Question: I am not sure what I am doing something in wrong way, essentially I would like to get readable assembly, intermixed with C calls.
Here is some example code:
### example.cu:
'''
#include <stdio.h>
__global__ void kernel()
{
unsigned long a, b, c;
a = 255;
b = 10;
c = a + b;
}
int main(void)
{
cudaFree(0);
kernel<<<1,1>>>();
cudaDeviceSynchronize();
return 0;
}
'''
As I looked into 'cuobjdump -h' (emphasis mine):
> '--dump-sass' ('-sass')
Dump assembly for all listed device functions. with the listed assembly in case option was specified to
'nvcc' during compilation, and .
I compile it with (thus 'example.cubin' file is created):
'''
nvcc -G -cubin -arch=sm_30 --ptxas-options=-v example.cu
'''
Then I run:
'''
cuobjdump -sass --function _Z6kernelv example.cubin
'''
The output contains assembly instruction, but I see no C code anywhere:
'''
code for sm_30
Function : _Z6kernelv
.headerflags @"EF_CUDA_SM30 EF_CUDA_PTX_SM(EF_CUDA_SM30)"
/*0000*/ MOV R1, c[0x0][0x44]; /* 0x2800400110005de4 */
/*0008*/ ISUB R1, R1, 0x8; /* 0x4800c00020105d03 */
/*0010*/ S2R R0, SR_LMEMHIOFF; /* 0x2c000000dc001c04 */
/*0018*/ ISETP.GE.AND P0, PT, R1, R0, PT; /* 0x1b0e00000011dc23 */
/*0020*/ @P0 BRA 0x30; /* 0x40000000200001e7 */
/*0028*/ BPT.TRAP 0x1; /* 0xd00000000400c007 */
/*0030*/ IADD R0, R1, RZ; /* 0x48000000fc101c03 */
/*0038*/ MOV R2, R0; /* 0x2800000000009de4 */
/*0040*/ MOV R3, RZ; /* 0x28000000fc00dde4 */
/*0048*/ MOV R2, R2; /* 0x2800000008009de4 */
/*0050*/ MOV R3, R3; /* 0x280000000c00dde4 */
/*0058*/ MOV R4, c[0x0][0x24]; /* 0x2800400090011de4 */
/*0060*/ MOV R5, RZ; /* 0x28000000fc015de4 */
/*0068*/ IADD R2.CC, R2, R4; /* 0x4801000010209c03 */
/*0070*/ IADD.X R3, R3, R5; /* 0x480000001430dc43 */
/*0078*/ MOV32I R4, 0xff; /* 0x18000003fc011de2 */
/*0080*/ MOV R5, RZ; /* 0x28000000fc015de4 */
/*0088*/ MOV R4, R4; /* 0x2800000010011de4 */
'''
I haven't found any option to tell explicitely where 'example.cu' is located (it is in the same directory though). OTOH Nsight Eclipse Edition with the same code is clearly able to display SASS with C code (within debugging session in Dissassembly window):

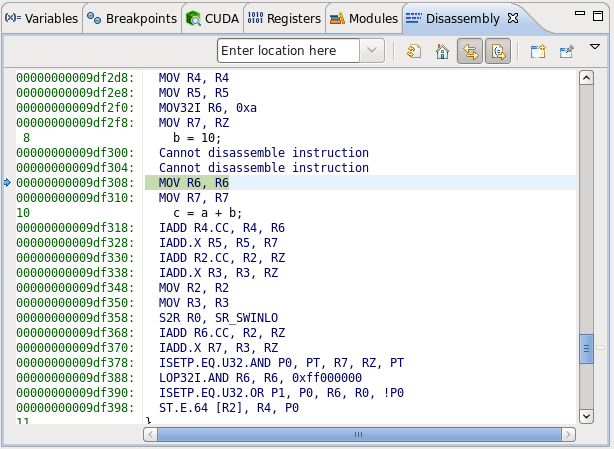
Answer: It's not possible, currently, using 'cuobjdump'. The referenced 'cuobjdump' documentation/command line help is in error.